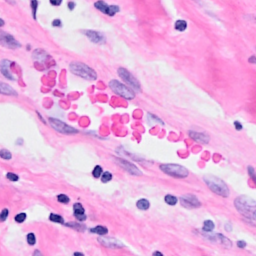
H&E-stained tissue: Breast